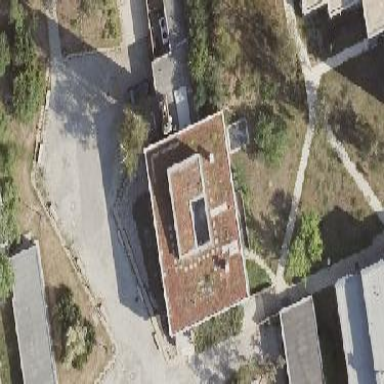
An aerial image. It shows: Dormitory building.